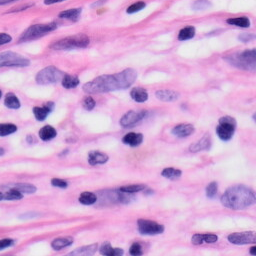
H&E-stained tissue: Skin